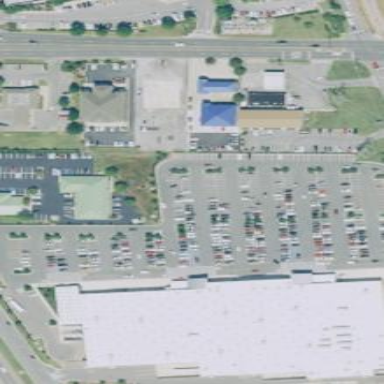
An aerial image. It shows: Retail area.